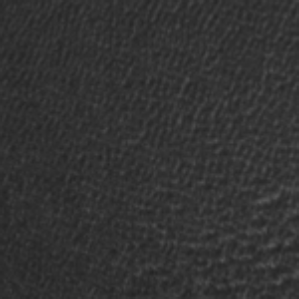
Label: frost